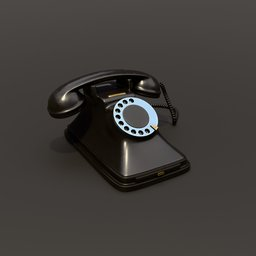
Label: electronics